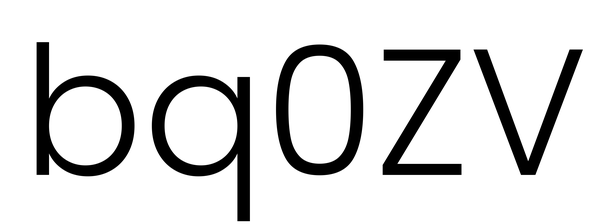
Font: Poppins-Light